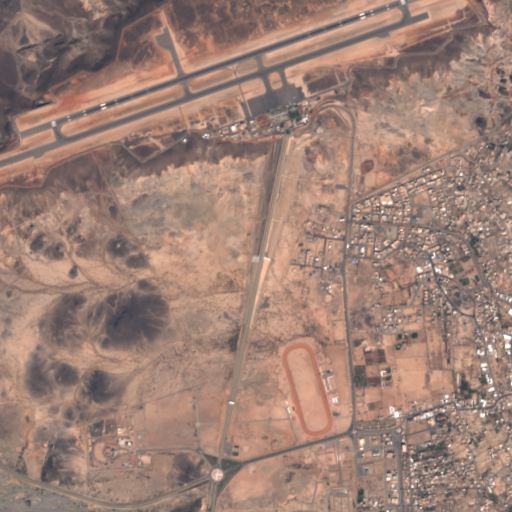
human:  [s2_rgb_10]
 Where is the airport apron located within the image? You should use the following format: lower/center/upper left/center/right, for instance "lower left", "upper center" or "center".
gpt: The airport apron is located in the upper center of the image.
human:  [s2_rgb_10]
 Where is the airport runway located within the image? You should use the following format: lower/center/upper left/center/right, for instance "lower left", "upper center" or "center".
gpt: The airport runway is located in the upper of the image.
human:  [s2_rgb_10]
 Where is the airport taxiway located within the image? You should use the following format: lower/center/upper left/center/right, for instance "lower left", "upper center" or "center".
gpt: The airport taxiway is located in the upper center of the image.
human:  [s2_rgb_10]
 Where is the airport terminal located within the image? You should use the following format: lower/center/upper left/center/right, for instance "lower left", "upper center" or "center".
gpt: The airport terminal is located in the upper center of the image.
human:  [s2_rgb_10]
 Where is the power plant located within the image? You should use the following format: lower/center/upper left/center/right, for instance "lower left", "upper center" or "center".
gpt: There is no power plant in the image.